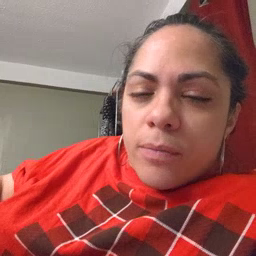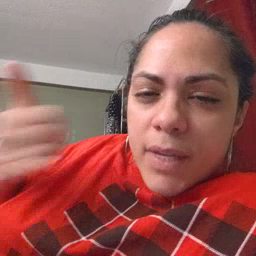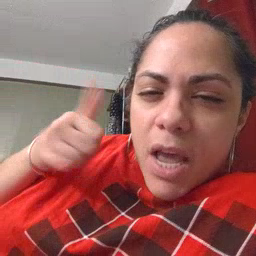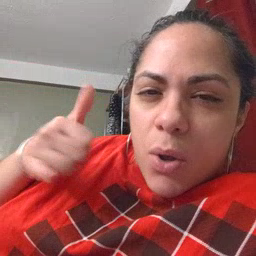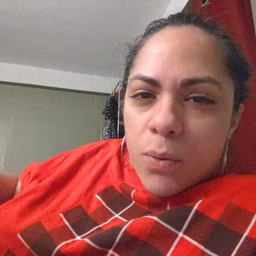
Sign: yellow